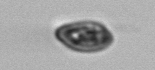
Label: Pseudochattonella_farcimen